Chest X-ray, PA view. Patient: 25 years old, sex F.
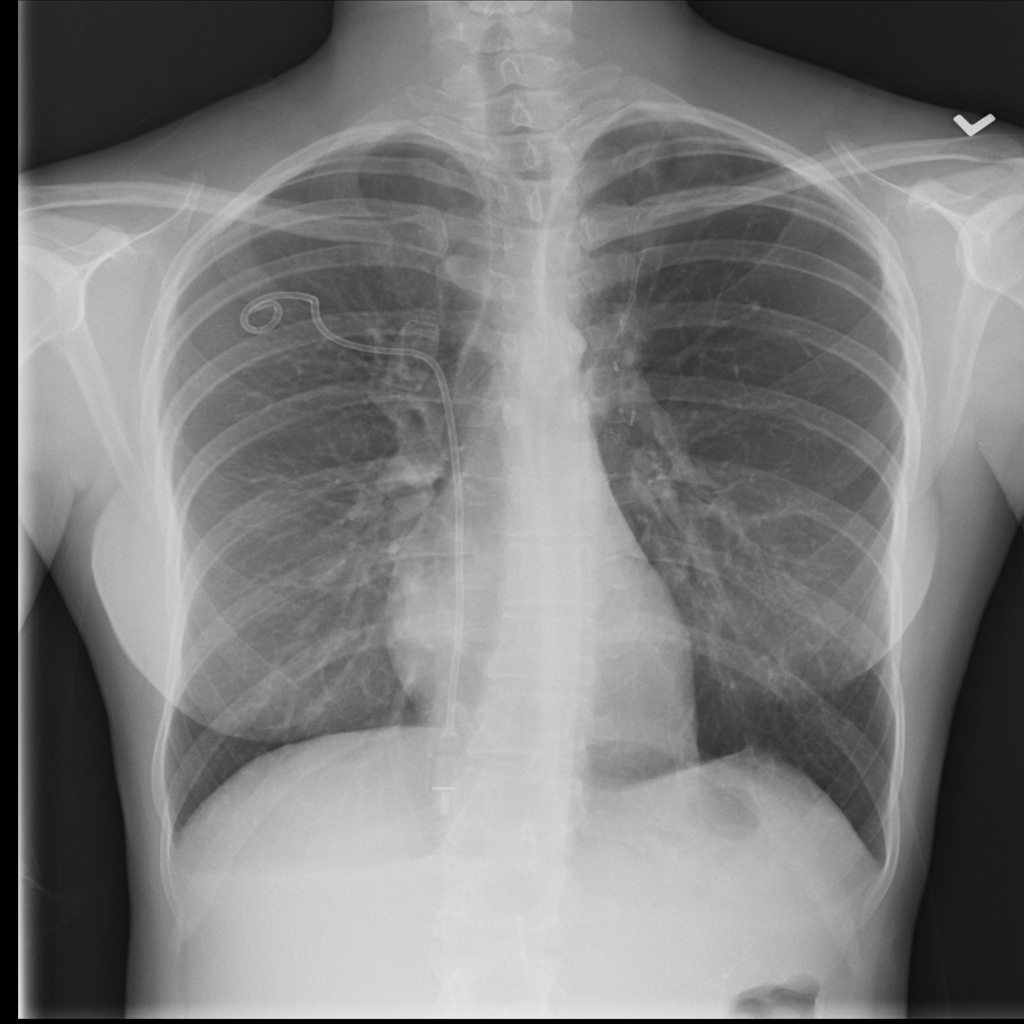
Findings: No Finding